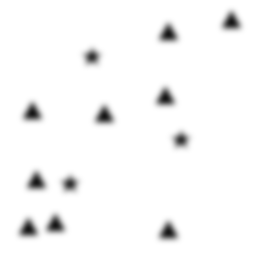
Squares: 0
Triangles: 9
Stars: 3
Total shapes: 12